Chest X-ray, PA view. Patient: 51 years old, sex M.
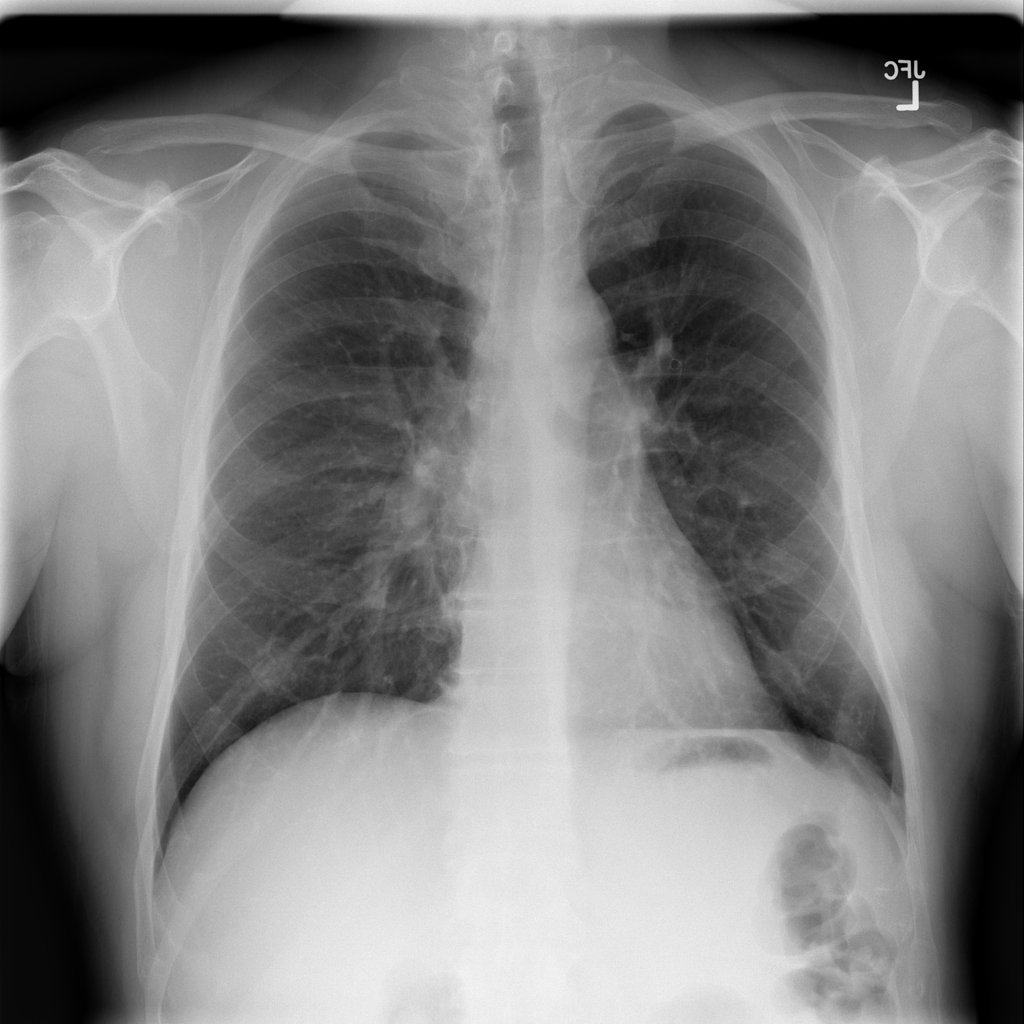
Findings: No Finding